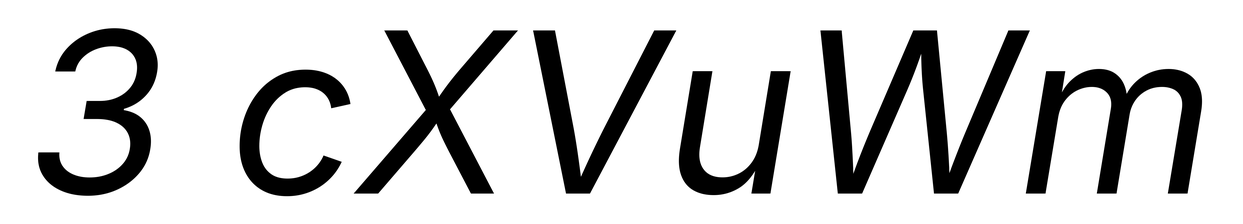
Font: Inter-Italic_Italic